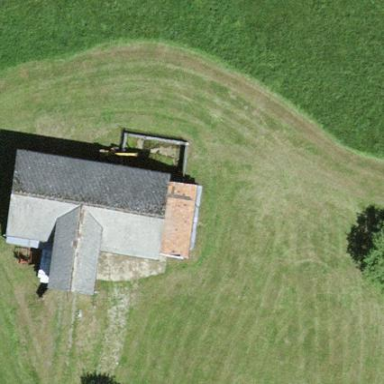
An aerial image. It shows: Farm auxiliary building.